Question: I need to get an active count of patients who have been discharged in a given time frame, but here is the trick. In this table patients can show up more than once, our system uses an episode based system .
Like in (picture 1).
'''
select
p.patient_id,
p.episode_id,
p.case_status,
p.case_substatus,
p.episode_close_date
from patient p
'''

I need no patients to show up in both of these query's.
'''
select * from patient p
where p.case_status = 'a'
'''
-
'''
select * from patient p
where (p.episode_close_date between '2013-01-01 00:00:00.000' and '2013-06-01 00:00:00.000') and p.case_status = 'i'
'''
I guess, what's the best way to do it, would be that that the highest p.episode_id = 'I'. Any ideas on how to do this?
Thanks in advance.
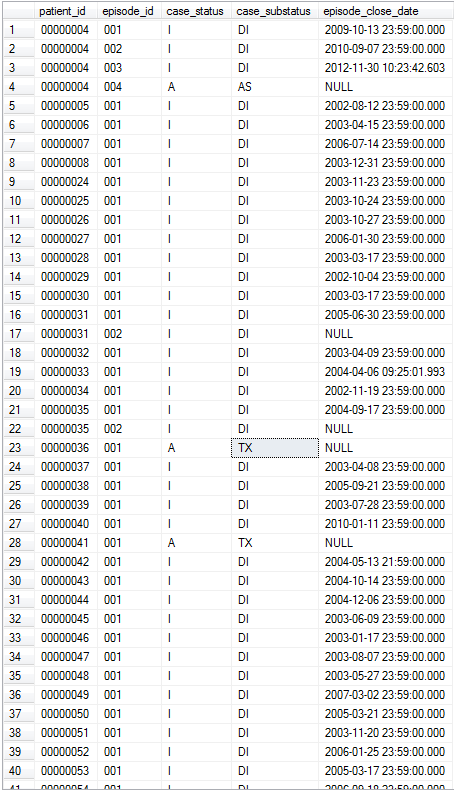
Answer: You can do this with aggregation and a 'having' clause. The 'having' clause counts the number of rows that match each condition -- and you want to set the values to '0' because you want both to return no rows:
'''
select patient_id
from patient p
group by patient_id
having sum(case when p.case_status = 'a' then 1 else 0 end) = 0 and
sum(case when (p.episode_close_date between '2013-01-01 00:00:00.000' and '2013-06-01 00:00:00.000') and
p.case_status = 'i'
then 1 else 0
end) = 0;
'''
Basically, the logic in your first two queries in moved into the separate clauses of the 'having', to count the rows that match each condition.
EDIT:
Here is how you can see the last episode for each patient:
'''
select p.*
from (select p.*,
max(episode_id) over (partition by patient_id) as maxei
from patients p
) p
where episode_id = maxei;
'''
You may also be able to use this with your logic, but I'm not sure about the interplay between the statuses and the dates in the query.